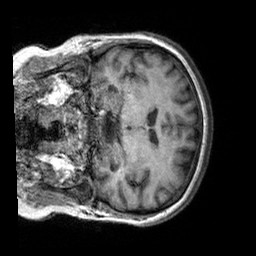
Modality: T1w
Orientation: coronal
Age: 25
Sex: female
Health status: healthy
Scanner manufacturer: siemens
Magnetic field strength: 3 T
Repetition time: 2.3 s
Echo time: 0.00303 s